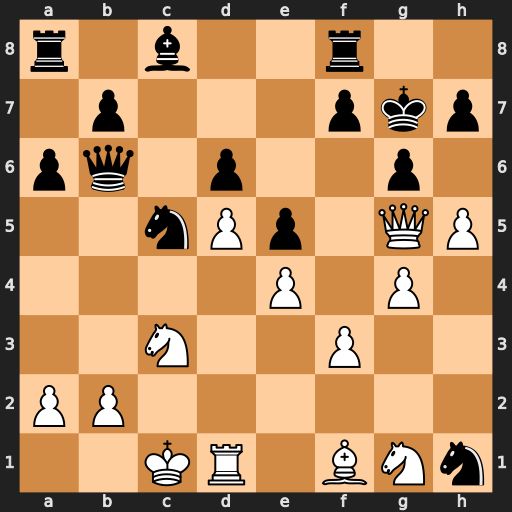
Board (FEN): r1b2r2/1p3pkp/pq1p2p1/2nPp1QP/4P1P1/2N2P2/PP6/2KR1BNn
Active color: w
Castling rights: -
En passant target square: -
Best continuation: h6+ Kg8 Qf6 Ne6 dxe6